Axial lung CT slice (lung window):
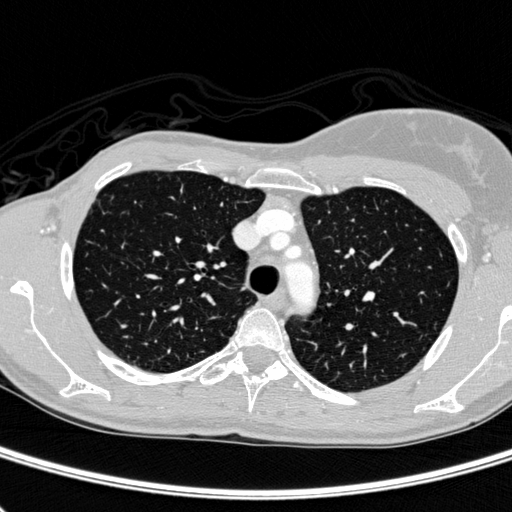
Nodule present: no